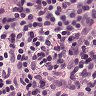
Metastatic tissue present: no